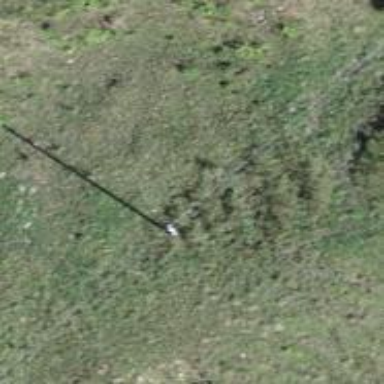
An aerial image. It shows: Utility pole in the area.